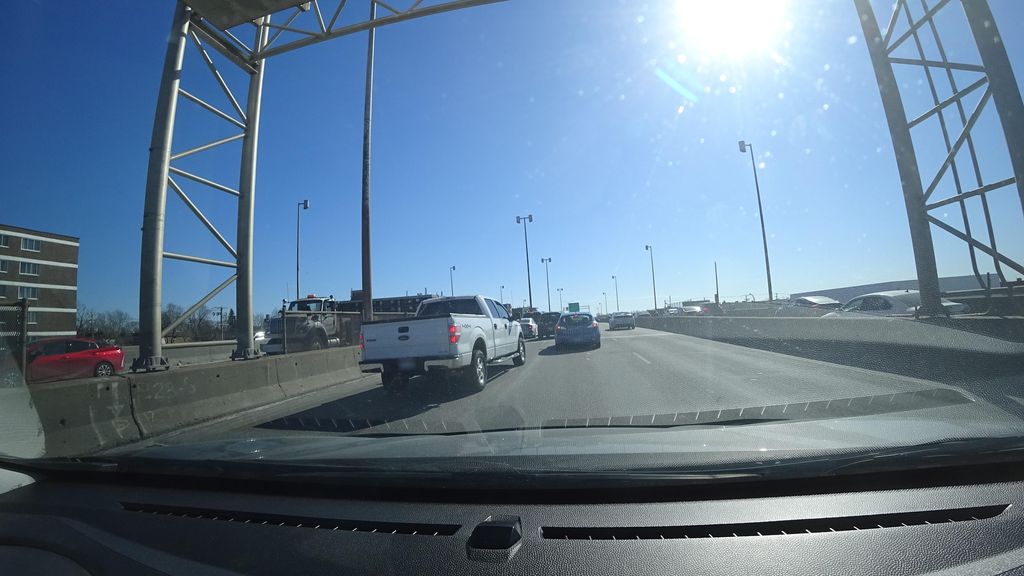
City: montreal